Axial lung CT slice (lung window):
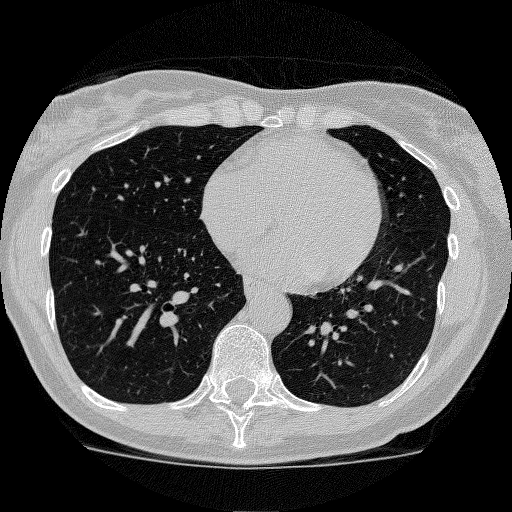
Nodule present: no